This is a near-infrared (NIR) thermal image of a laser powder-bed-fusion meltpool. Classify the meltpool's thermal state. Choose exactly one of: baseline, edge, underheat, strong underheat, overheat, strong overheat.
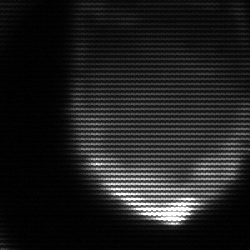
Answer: edge